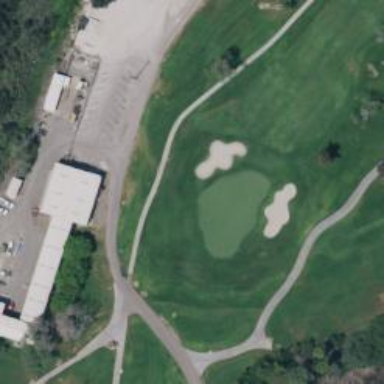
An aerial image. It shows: View of golf hole.